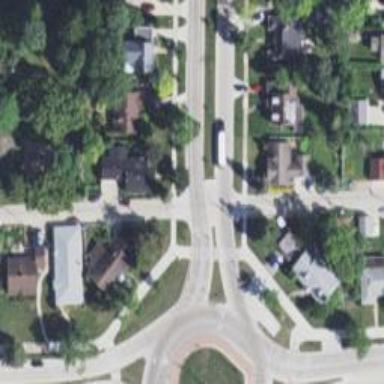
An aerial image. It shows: Uncontrolled footway crossing featuring traffic island.